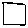
Label: square